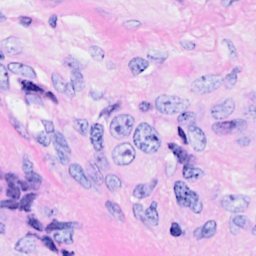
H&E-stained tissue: Breast